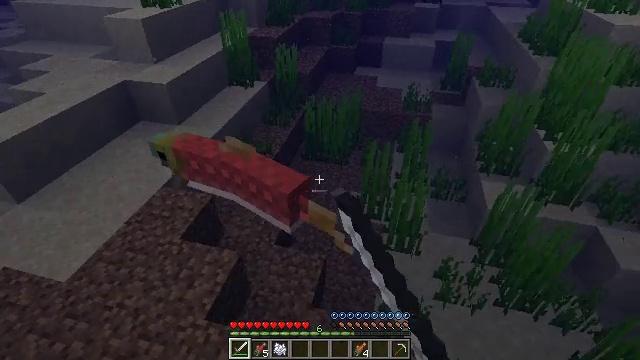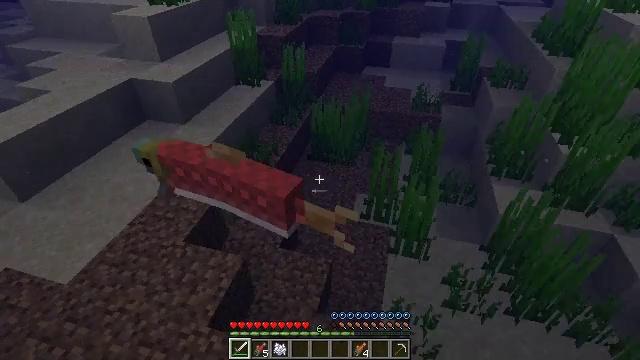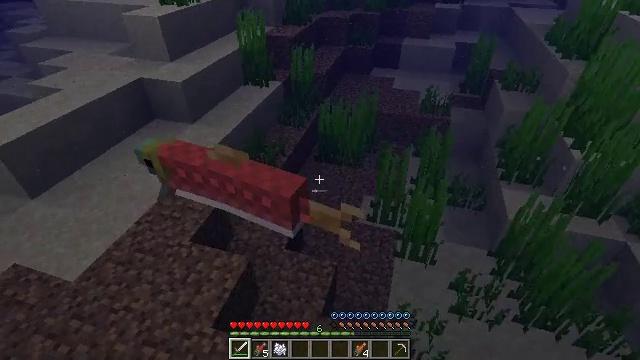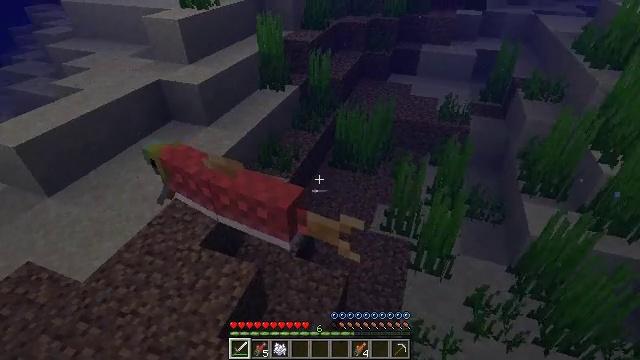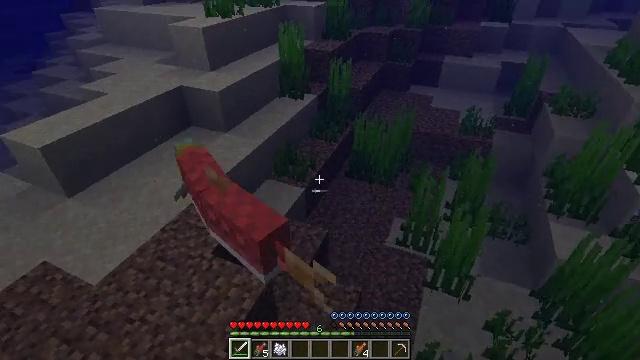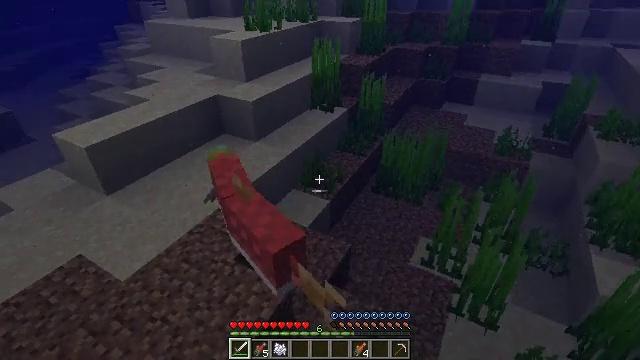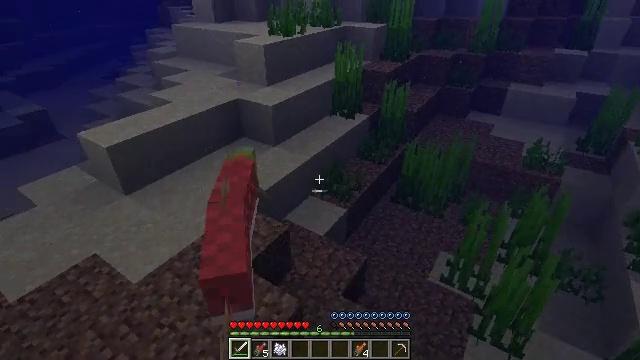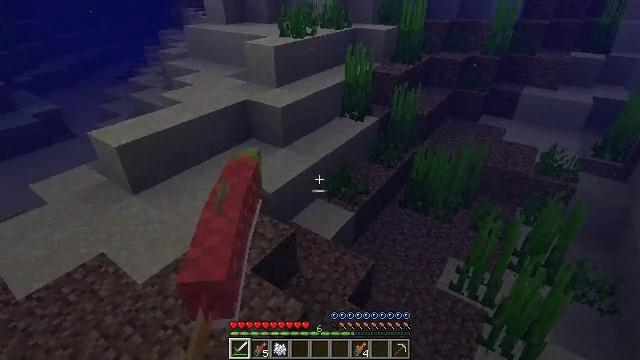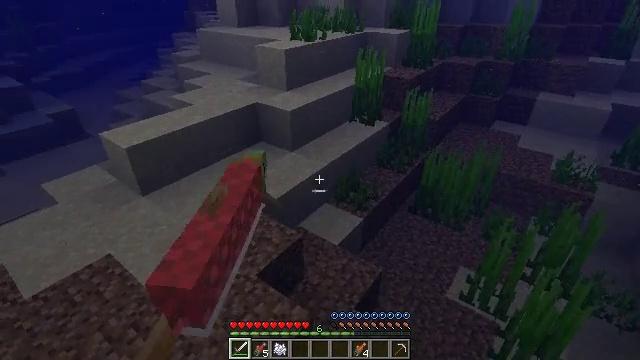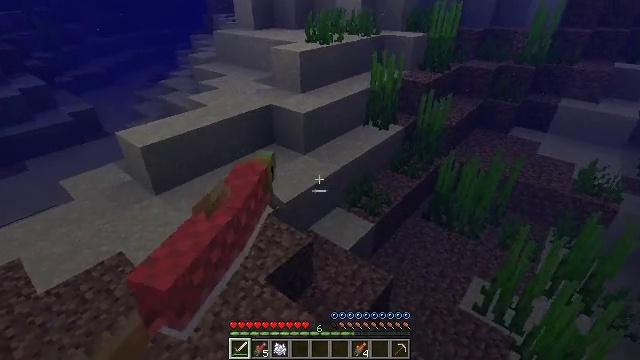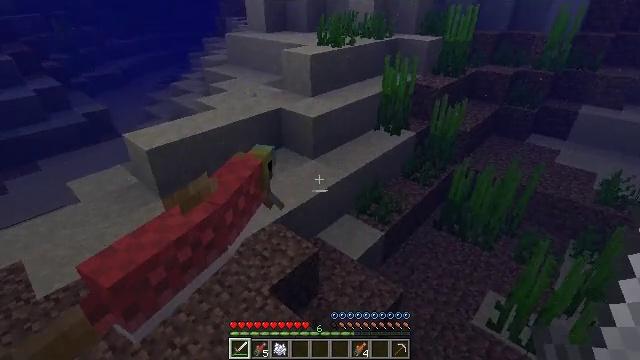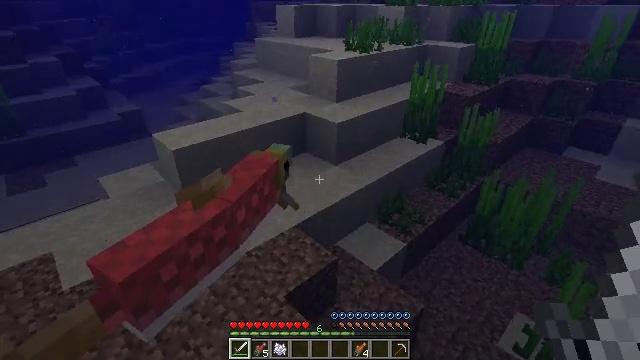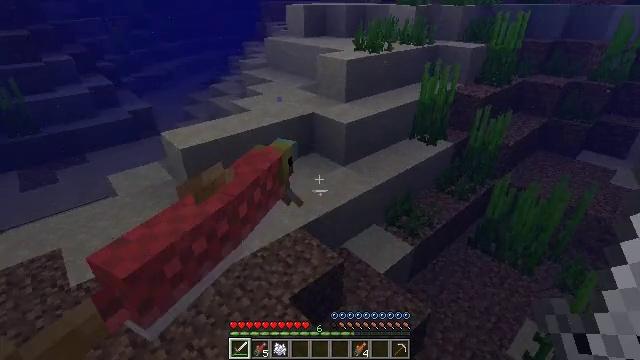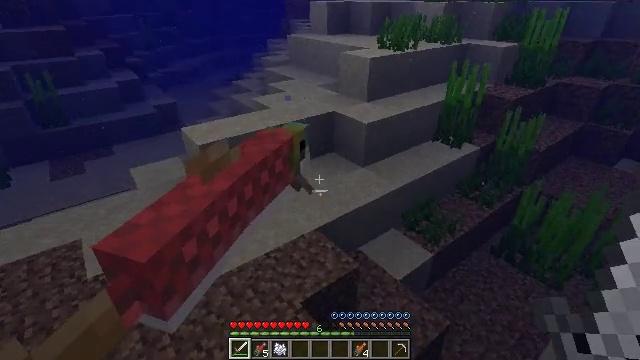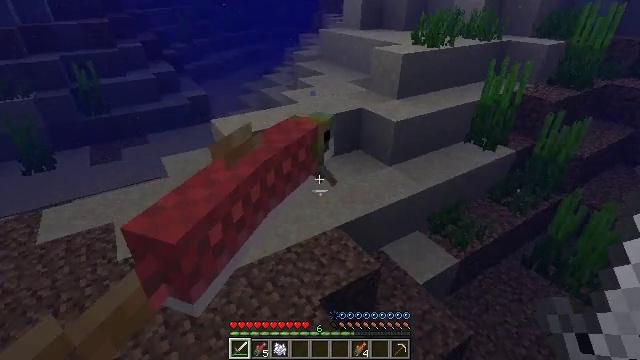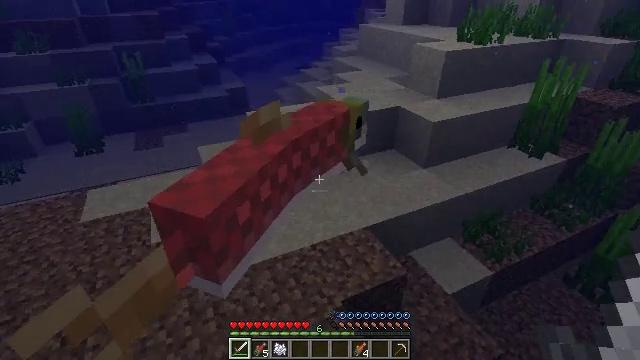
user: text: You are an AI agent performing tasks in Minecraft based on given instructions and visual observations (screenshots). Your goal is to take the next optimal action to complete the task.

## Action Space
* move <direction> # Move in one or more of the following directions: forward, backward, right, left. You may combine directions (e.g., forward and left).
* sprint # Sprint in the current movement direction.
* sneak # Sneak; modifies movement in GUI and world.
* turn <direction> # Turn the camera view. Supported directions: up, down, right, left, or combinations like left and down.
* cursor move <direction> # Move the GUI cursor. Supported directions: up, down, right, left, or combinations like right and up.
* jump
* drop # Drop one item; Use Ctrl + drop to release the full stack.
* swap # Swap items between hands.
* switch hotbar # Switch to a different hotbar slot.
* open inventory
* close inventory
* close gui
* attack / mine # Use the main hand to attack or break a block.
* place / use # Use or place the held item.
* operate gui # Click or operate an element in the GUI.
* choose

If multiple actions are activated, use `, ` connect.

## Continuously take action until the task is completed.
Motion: motion action
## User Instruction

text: Kill aquatic mobs.
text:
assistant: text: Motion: move forward, turn left, attack / mine
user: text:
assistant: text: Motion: move forward, turn left
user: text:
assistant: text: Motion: move forward, turn left
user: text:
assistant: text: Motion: move forward, turn left and up
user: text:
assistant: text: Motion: move forward, turn left and up
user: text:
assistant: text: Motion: move forward, turn left
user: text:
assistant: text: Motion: move forward, turn left
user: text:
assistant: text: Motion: move forward, turn left
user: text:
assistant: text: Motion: move forward, turn left
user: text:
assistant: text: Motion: move forward, turn left
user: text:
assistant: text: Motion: move forward, turn left
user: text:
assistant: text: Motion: move forward, turn left
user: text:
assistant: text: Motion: move forward, turn left
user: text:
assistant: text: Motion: move forward, turn left
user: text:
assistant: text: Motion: move forward, turn left, attack / mine
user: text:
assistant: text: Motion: move forward, turn left, attack / mine
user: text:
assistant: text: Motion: move forward
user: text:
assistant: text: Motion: move forward, turn left
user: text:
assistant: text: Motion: move forward, turn left
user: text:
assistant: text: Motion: move forward, turn up
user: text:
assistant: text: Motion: move forward
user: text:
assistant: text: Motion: move forward, turn left and up
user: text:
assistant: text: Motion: move forward, turn left and up
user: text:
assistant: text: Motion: move forward, turn left and up
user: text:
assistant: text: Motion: move forward, turn left and up
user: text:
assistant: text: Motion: move forward, turn left and up
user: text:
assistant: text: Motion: move forward, turn left and up
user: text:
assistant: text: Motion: move forward, turn left and up
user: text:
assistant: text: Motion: move forward, turn left and up
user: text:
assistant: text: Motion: move forward, turn left and up